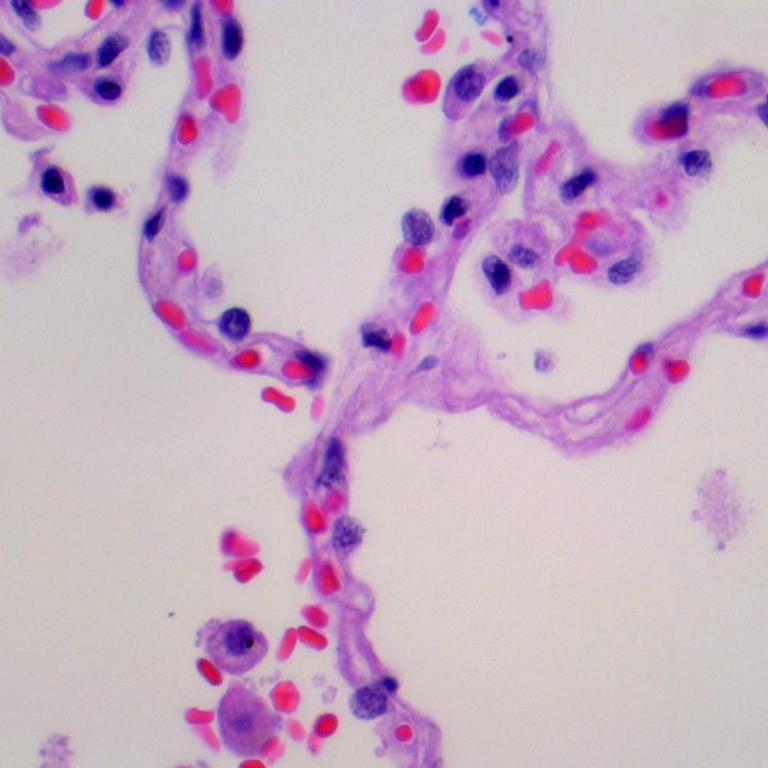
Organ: lung
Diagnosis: benign